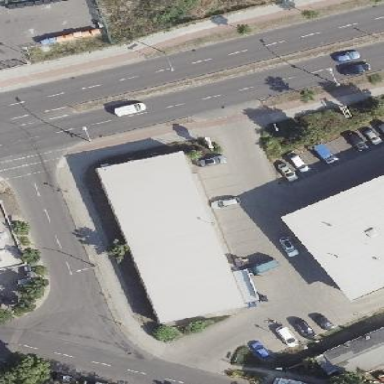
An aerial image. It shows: Retail building with flat roof.